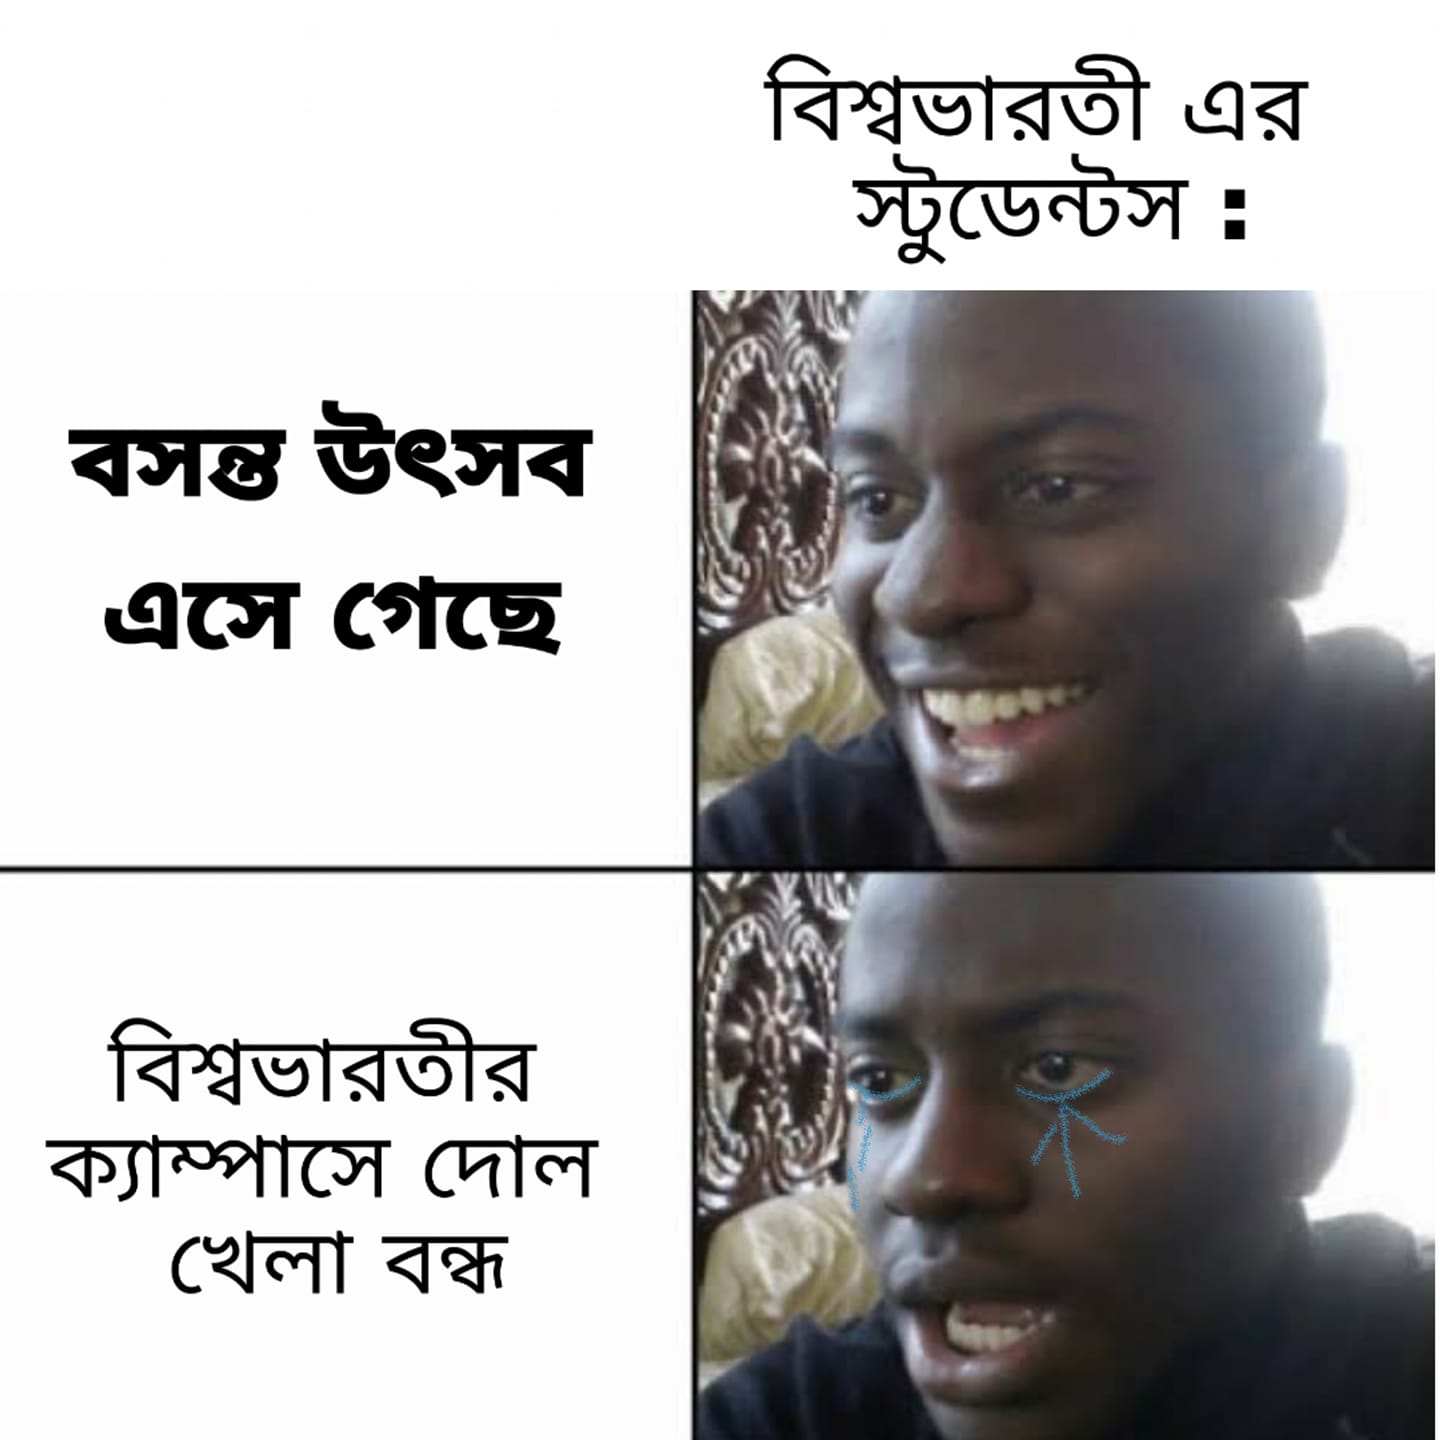
Caption: বিশ্বভারতী এর স্টুডেন্টস   :   বসন্ত উৎসব এসে গেছে      বিশ্বভারতীর ক্যাম্পাসে দোল খেলা বন্ধ
Label: non-hate